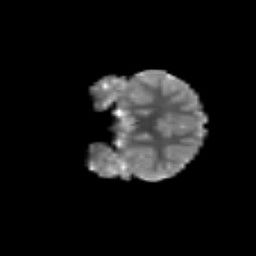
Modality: T2w
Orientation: coronal
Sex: female
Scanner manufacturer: siemens
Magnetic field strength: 3 T
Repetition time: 5 s
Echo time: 0.071 s